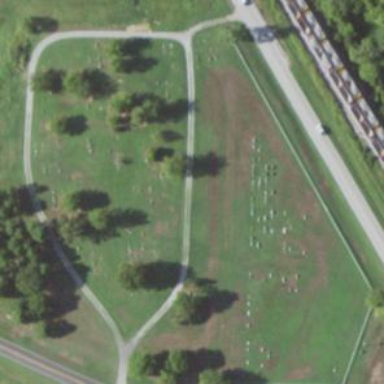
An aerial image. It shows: Cemetery.